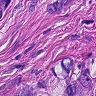
Metastatic tissue present: yes